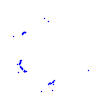
Particle: proton